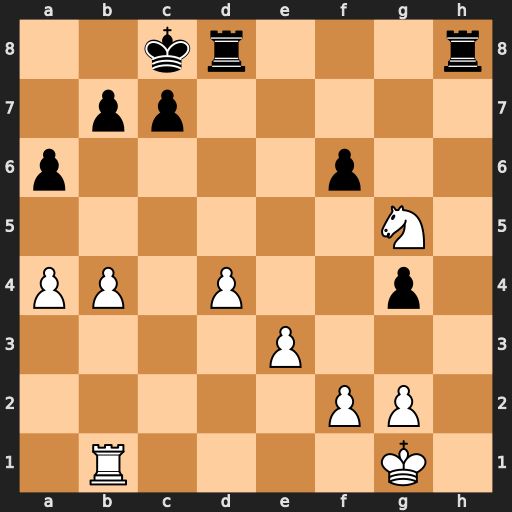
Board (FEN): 2kr3r/1pp5/p4p2/6N1/PP1P2p1/4P3/5PP1/1R4K1
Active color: w
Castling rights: -
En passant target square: -
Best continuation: Nf7 Rh5 Nxd8